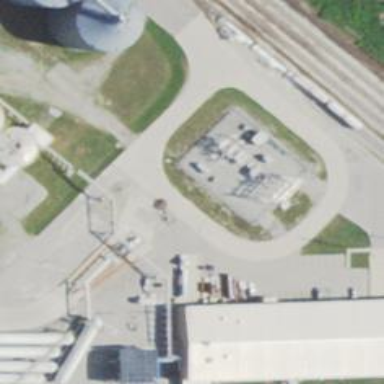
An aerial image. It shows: Industrial power substation enclosed by fence.